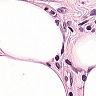
Metastatic tissue present: yes